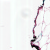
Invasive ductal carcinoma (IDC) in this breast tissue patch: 0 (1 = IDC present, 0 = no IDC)